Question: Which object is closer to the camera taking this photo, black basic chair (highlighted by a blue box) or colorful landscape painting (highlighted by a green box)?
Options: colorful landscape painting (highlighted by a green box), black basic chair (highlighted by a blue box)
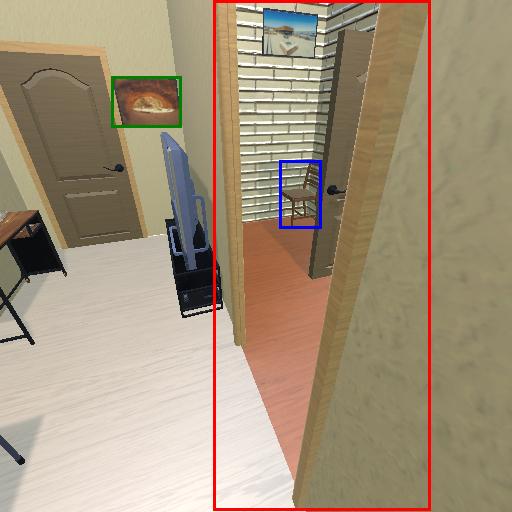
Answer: colorful landscape painting (highlighted by a green box)